Interaction volume radius: 5 \u00c5
Interaction volume height: 10 \u00c5
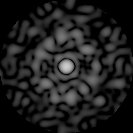
Disorder parameter: 0.8561